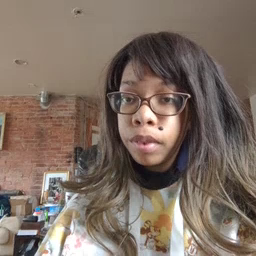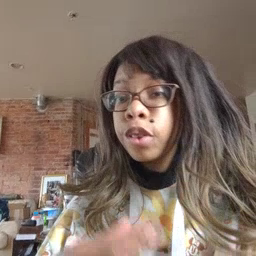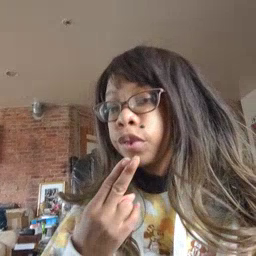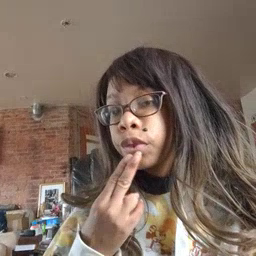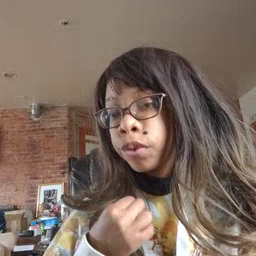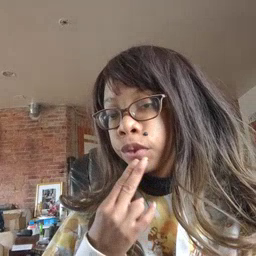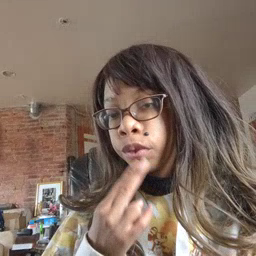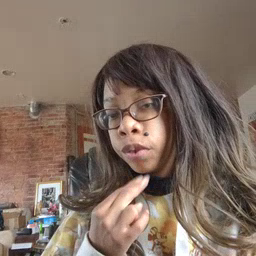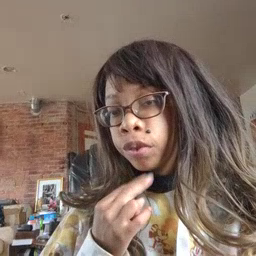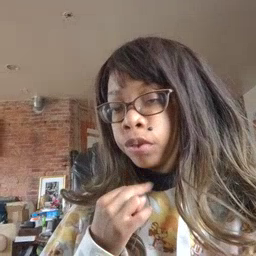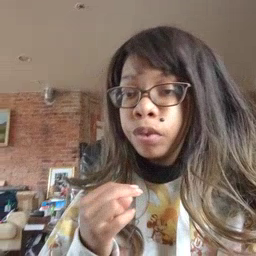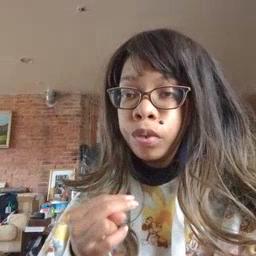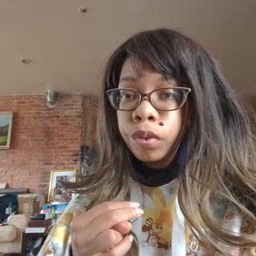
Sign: cute